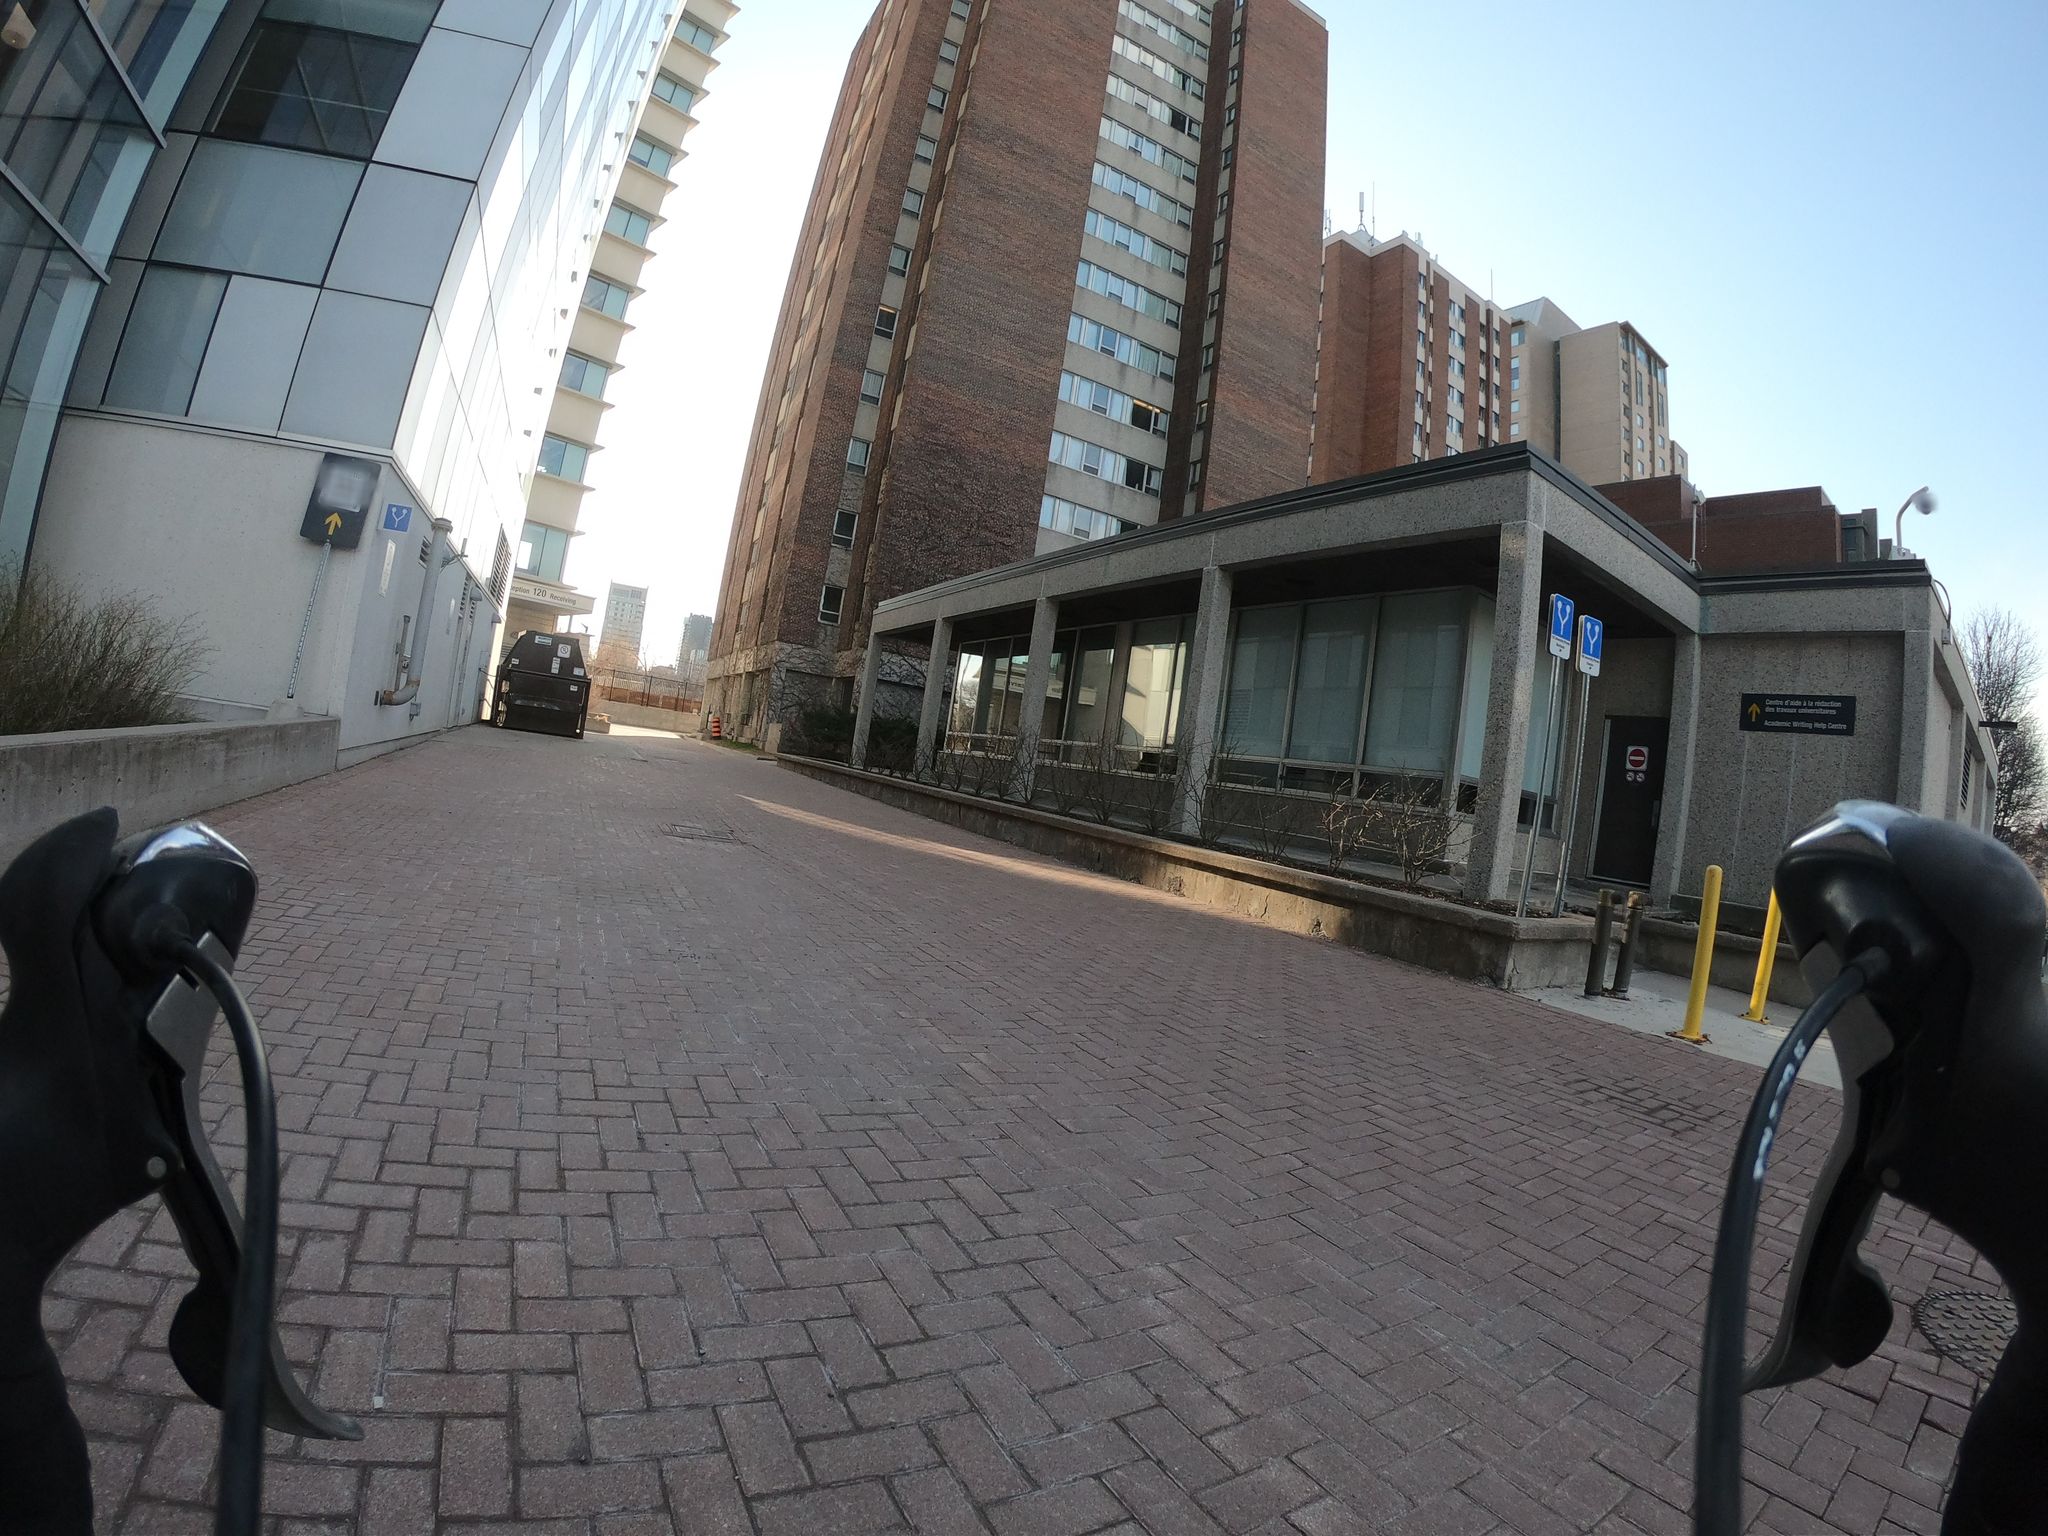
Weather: snowy
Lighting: day
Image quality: good
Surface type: walking surface
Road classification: pedestrian, path
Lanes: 2
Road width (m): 3, 5
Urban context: urban centre
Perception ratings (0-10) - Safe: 4.8, Lively: 8.11, Beautiful: 1.54, Boring: 1.9, Depressing: 5.7, Wealthy: 6.13